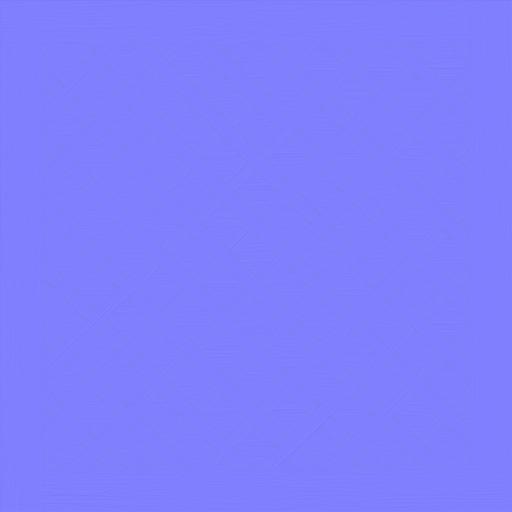
floor flooring parquet versailles wood